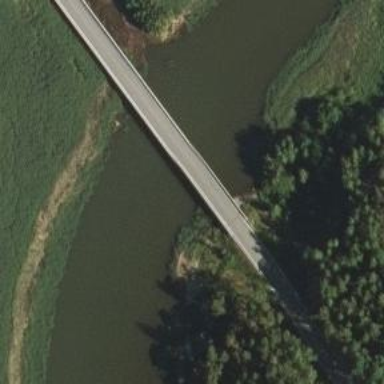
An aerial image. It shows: Tertiary road on asphalt surface crossing over bridge.